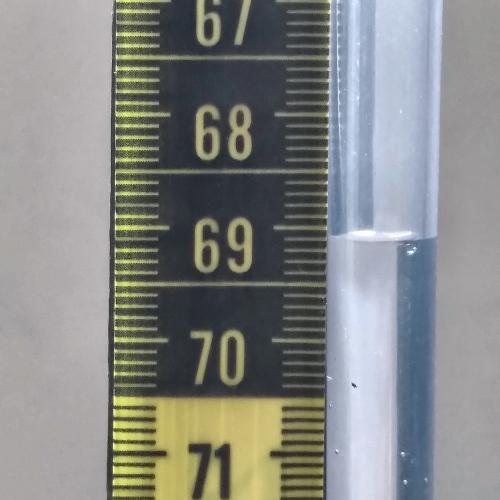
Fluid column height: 69.1 cm